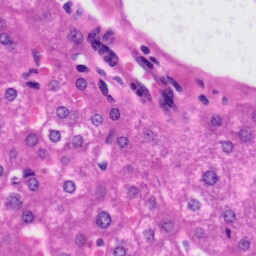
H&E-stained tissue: Liver